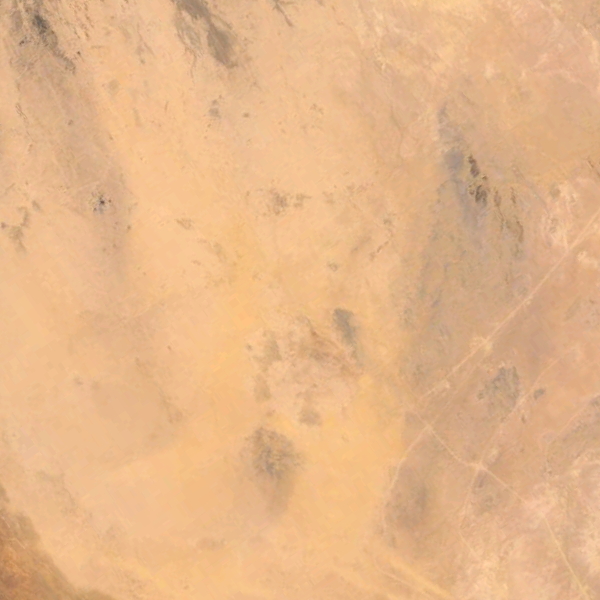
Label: Desert